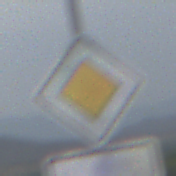
Verkehrszeichen: Vorfahrtsstrasse
Zusatzzeichen unten: VerlaufVorfahrtsstrasse6
Umgebung: Outdoor, Nature
Tageszeit: Midday
Wetter: PartlyCloudy
Licht: Natural
Jahreszeit: NotSpecified
Kontrast: LowContrast